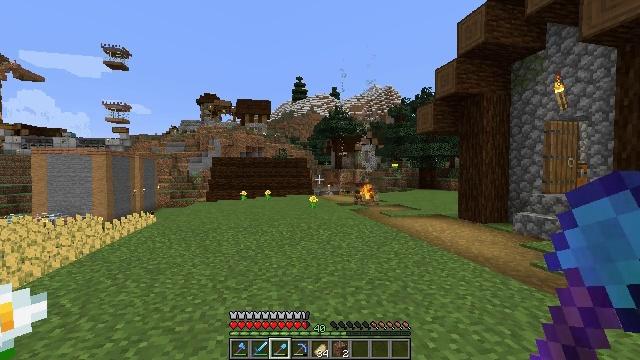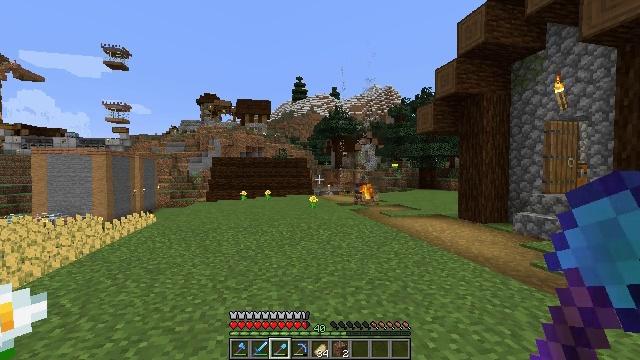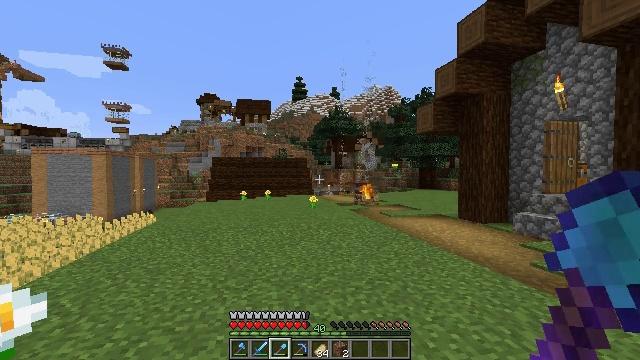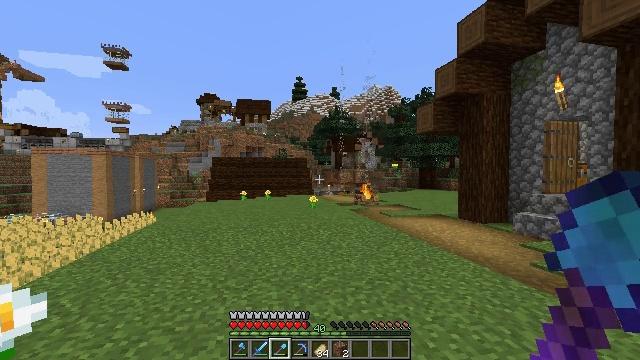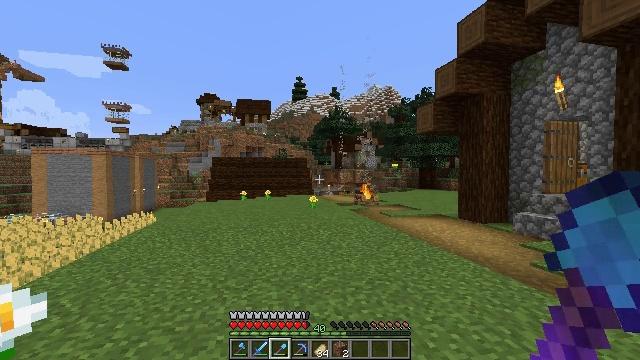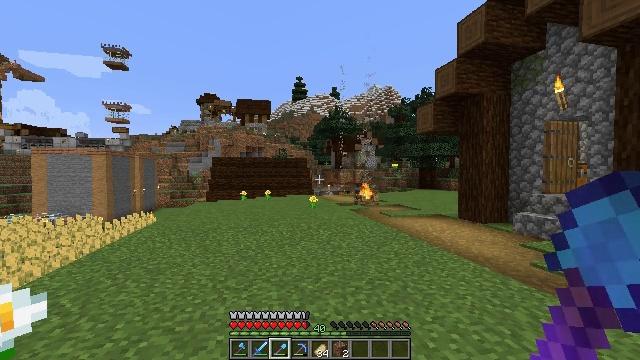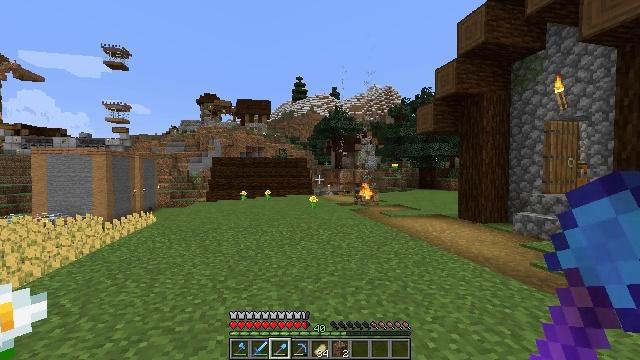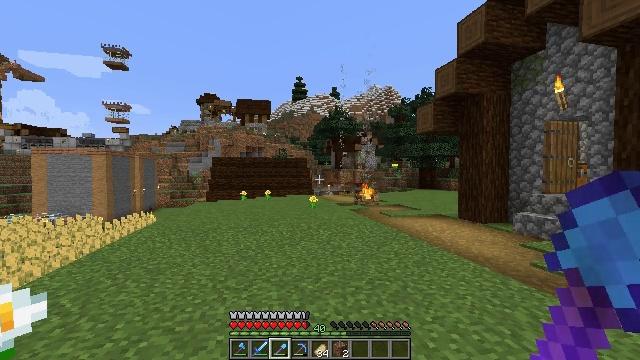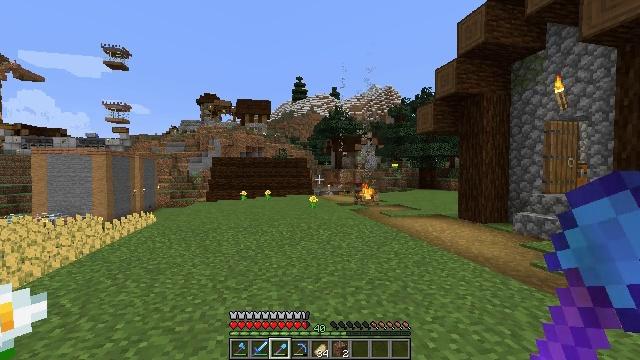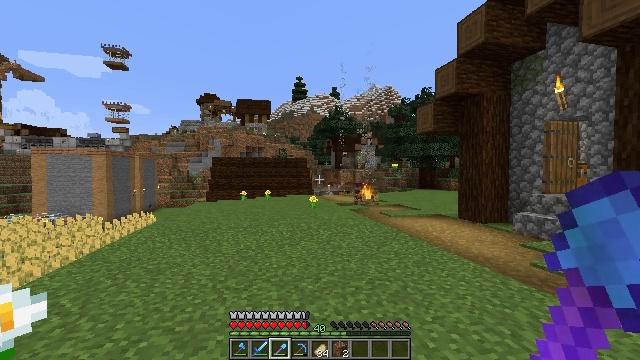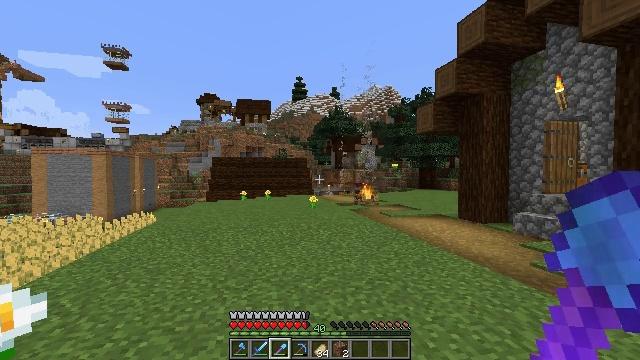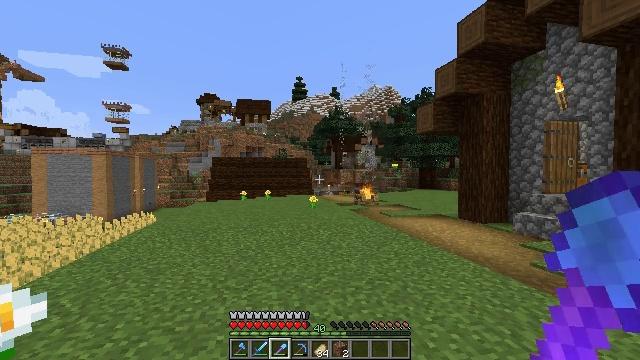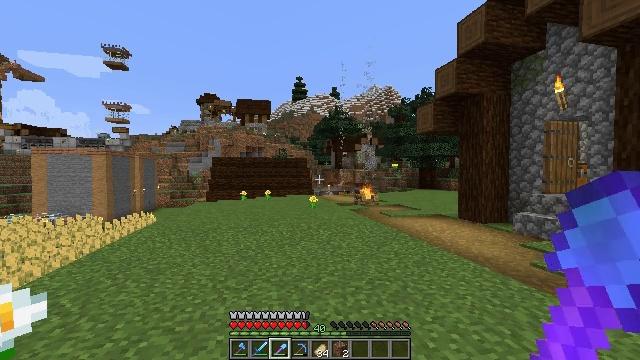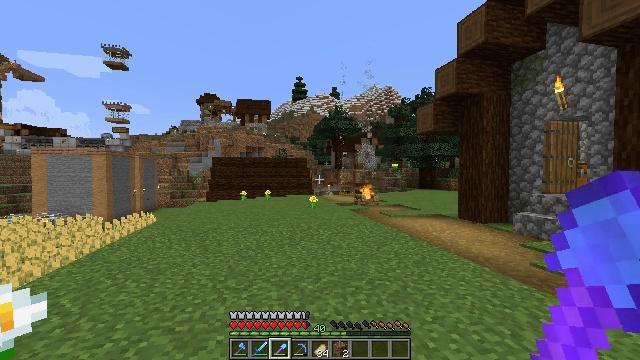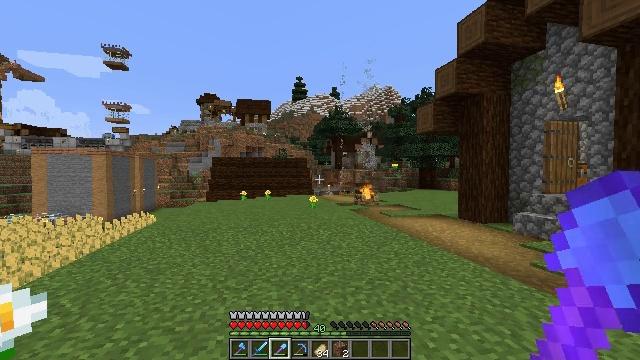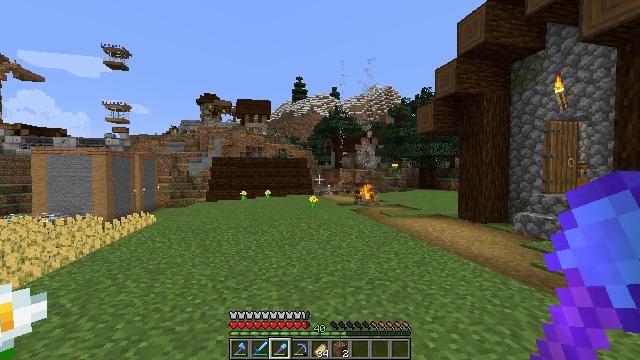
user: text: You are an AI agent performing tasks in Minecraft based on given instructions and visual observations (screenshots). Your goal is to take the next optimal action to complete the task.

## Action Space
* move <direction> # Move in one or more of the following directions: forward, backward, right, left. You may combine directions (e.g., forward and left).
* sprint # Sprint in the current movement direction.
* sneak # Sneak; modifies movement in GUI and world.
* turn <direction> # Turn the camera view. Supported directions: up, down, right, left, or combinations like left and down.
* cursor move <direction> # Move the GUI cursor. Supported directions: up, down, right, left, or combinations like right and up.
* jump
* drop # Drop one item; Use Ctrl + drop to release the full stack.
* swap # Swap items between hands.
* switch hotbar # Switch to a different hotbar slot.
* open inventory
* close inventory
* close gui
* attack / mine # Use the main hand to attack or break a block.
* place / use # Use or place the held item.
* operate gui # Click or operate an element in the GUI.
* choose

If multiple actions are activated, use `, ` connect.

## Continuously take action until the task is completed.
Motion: motion action
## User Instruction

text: Harvest wheat from the field.
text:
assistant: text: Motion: no_op
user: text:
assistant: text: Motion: no_op
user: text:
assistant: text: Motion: no_op
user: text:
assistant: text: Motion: no_op
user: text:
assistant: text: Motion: no_op
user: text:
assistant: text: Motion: no_op
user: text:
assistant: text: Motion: no_op
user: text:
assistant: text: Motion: no_op
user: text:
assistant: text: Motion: no_op
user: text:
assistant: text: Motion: no_op
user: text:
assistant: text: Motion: no_op
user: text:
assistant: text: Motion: no_op
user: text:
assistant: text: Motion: no_op
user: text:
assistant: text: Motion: no_op
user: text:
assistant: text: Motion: no_op
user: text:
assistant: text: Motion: no_op
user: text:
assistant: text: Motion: no_op
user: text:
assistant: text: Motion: no_op
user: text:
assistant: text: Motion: no_op
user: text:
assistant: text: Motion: no_op
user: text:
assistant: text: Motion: no_op
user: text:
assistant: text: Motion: no_op
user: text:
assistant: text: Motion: no_op
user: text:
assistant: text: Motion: no_op
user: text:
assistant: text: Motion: no_op
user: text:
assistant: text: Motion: no_op
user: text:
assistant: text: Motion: no_op
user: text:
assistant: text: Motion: no_op
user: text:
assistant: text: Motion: no_op
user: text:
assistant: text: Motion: no_op